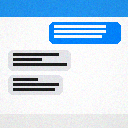
Screen state: on